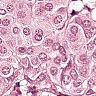
Metastatic tissue present: yes